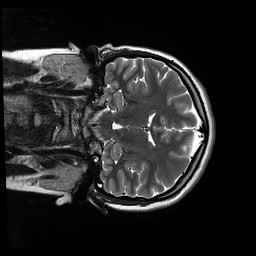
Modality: T2w
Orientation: coronal
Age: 20
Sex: female
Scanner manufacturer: siemens
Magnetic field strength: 3 T
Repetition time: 13.52 s
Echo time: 0.088 s